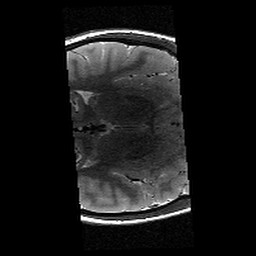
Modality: T2w
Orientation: axial
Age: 13
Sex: male
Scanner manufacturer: siemens
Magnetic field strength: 3 T
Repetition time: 9.23 s
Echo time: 0.067 s